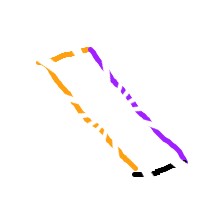
Shape: parallelogram